Question: I'm sure that I'm making some kind of rookie mistake, but I'm using EclEmma for the first time right now and can't figure out, despite checking numerous guides, how to export my coverage report. For reference, this is on Windows 8 x64 and using Eclipse Kepler (let me know if you need any more information than that).
I can see that the EclEmma has successfully run, and I can get into and play with the Coverage view as below:

However, right-clicking anywhere in the report offers only an option to "Export Session," never "Export Report," and going through my File -> Export dialog doesn't seem to do any better. I tried exporting the session as XML and a few different configurations, but it never got the code coverage report that I was looking for.
Is there something I'm doing wrong or need to ensure before I can export it? Thanks in advance.
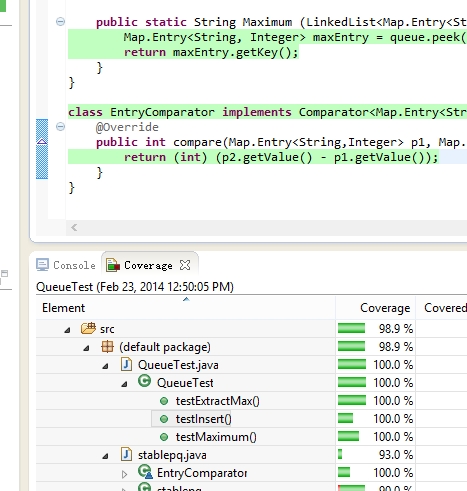
Answer: 1. As you do before, click right button and select "Export Session".
2. Type "report" and you can find the "coverage report" option.
3. Click "next"
4. You can get the Export report panel.